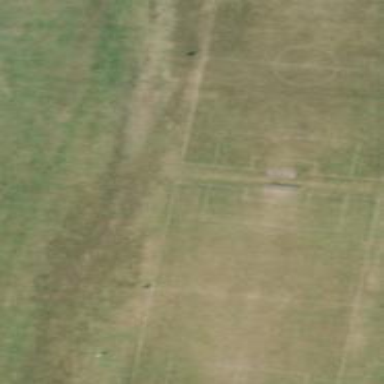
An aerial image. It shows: Soccer pitch for leisure land activities.